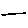
Label: line